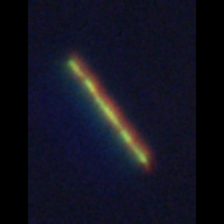
Taxon: Psuedo-nitzschia
Group: Diatoms